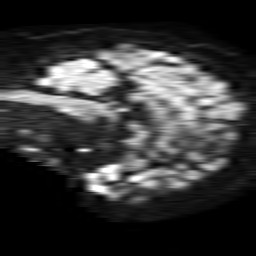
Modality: TRACE
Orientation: sagittal
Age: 61
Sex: male
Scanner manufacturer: philips
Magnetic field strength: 1.5 T
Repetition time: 4.6 s
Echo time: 0.08941 s